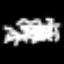
Label: squiggle